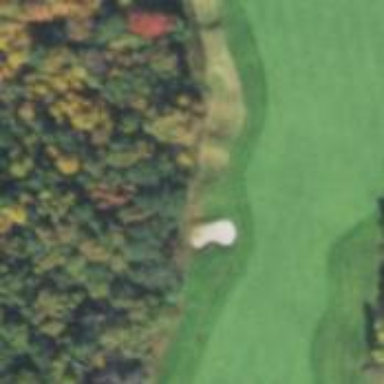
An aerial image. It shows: Grassy area designated as golf fairway.